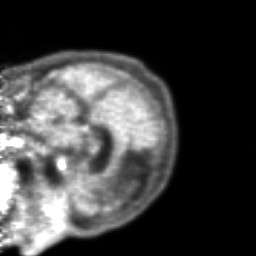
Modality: PET
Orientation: sagittal
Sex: female
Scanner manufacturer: ge